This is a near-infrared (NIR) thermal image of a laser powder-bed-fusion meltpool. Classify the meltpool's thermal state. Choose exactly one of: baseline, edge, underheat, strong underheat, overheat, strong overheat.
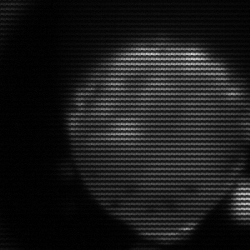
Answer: edge